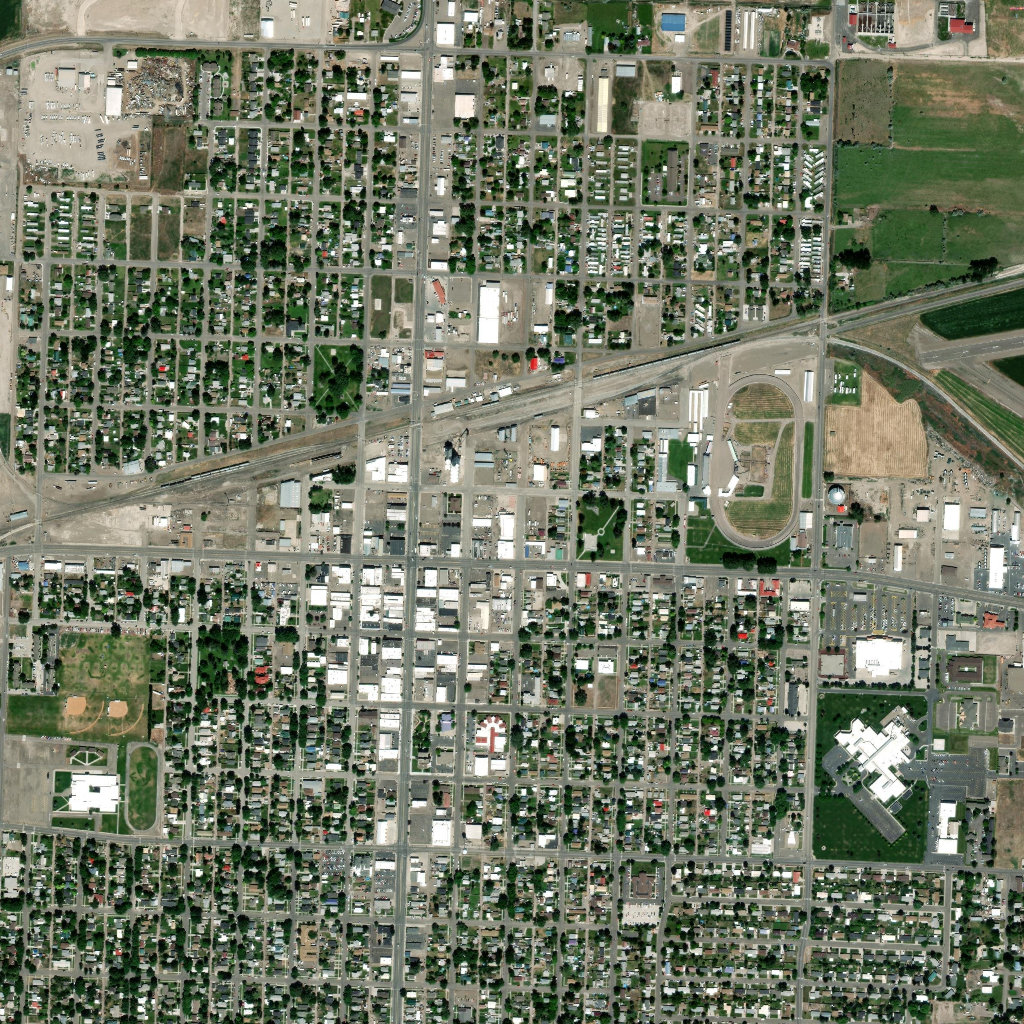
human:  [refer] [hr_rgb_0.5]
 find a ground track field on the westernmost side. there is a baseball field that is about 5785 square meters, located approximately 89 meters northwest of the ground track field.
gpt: <box>[[12, 72, 15, 81, 0]]</box>

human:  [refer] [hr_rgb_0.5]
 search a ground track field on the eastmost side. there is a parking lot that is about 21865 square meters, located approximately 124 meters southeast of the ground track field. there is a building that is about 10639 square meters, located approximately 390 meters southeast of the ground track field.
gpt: <box>[[69, 36, 78, 53, 0]]</box>

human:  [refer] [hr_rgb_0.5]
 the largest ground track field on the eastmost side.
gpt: <box>[[69, 36, 78, 53, 0]]</box>

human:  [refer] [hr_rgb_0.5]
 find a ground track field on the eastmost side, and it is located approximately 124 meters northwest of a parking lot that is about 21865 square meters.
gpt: <box>[[69, 36, 78, 53, 0]]</box>